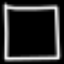
Label: square